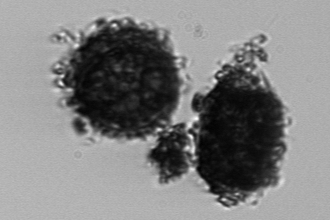
Label: Thalassiosira_TAG_external_detritus